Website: bh-photo
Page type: payment
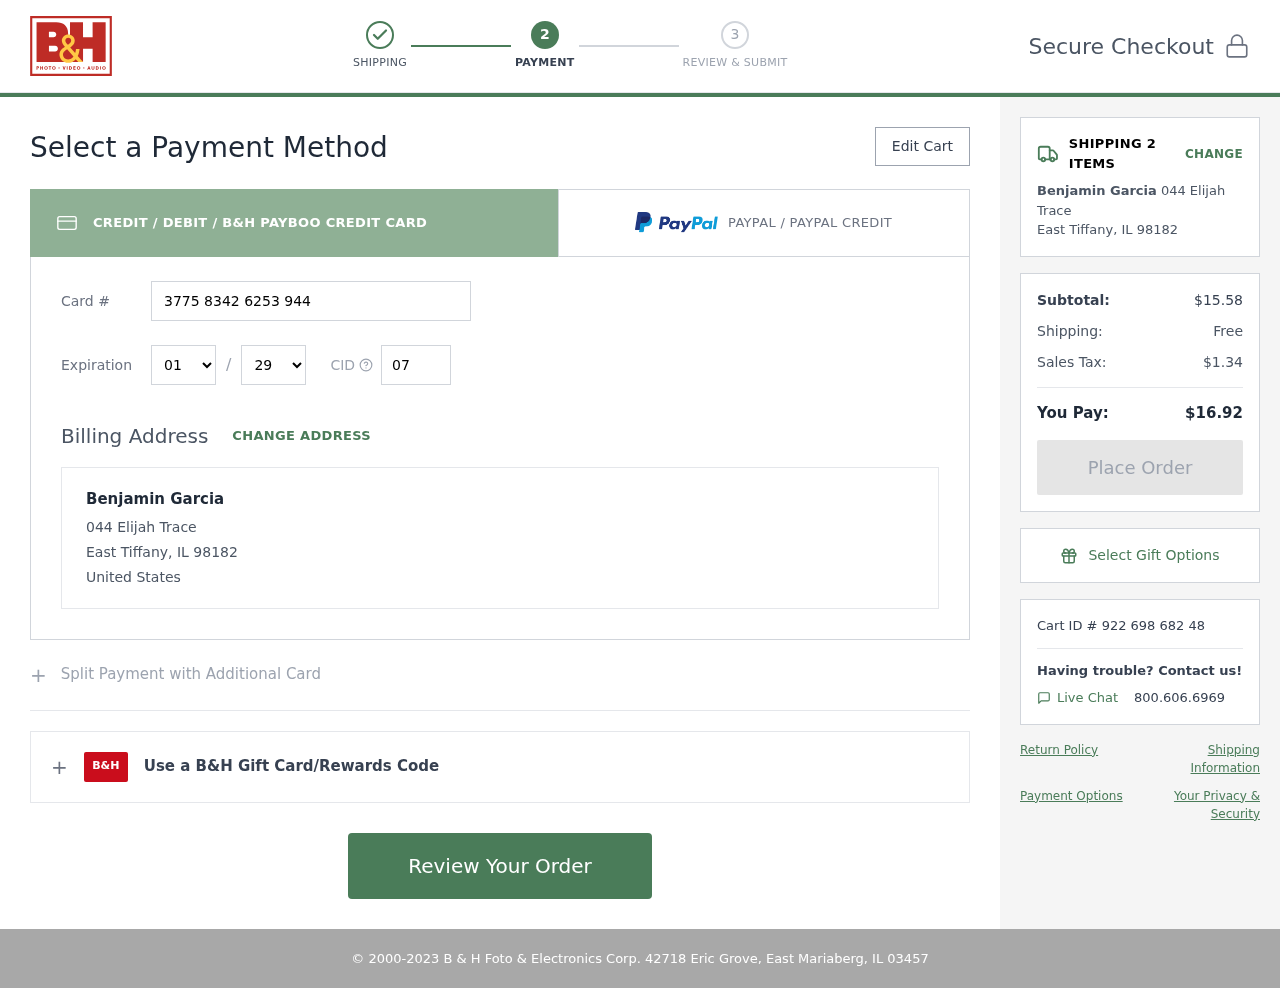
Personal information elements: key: PII_CARD_CVV
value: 0716
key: PII_CARD_EXPIRY_MONTH
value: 01
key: PII_CARD_EXPIRY_YEAR
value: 29
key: PII_CARD_NUMBER
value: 3775 8342 6253 944
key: PII_CITY_STATE_ZIP
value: East Tiffany, IL 98182
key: PII_COUNTRY
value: United States
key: PII_FULLNAME
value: Benjamin Garcia
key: PII_STREET
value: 044 Elijah Trace
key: PII_FULLNAME2
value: Benjamin Garcia
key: PII_CITY
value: East Tiffany
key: PII_STATE_ABBR
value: IL
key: PII_POSTCODE
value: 98182
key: PII_POSTCODE_FULL
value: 98182
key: PII_CITY_STATE
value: East Tiffany, IL
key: PII_POSTCODE_NUMERIC
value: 98182
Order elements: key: ORDER_NUM_ITEMS
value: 2
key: ORDER_SUBTOTAL
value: $15.58
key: ORDER_SHIPPING_COST
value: Free
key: ORDER_TAX
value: $1.34
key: ORDER_TOTAL
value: $16.92
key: ORDER_ID
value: Cart ID # 922 698 682 48